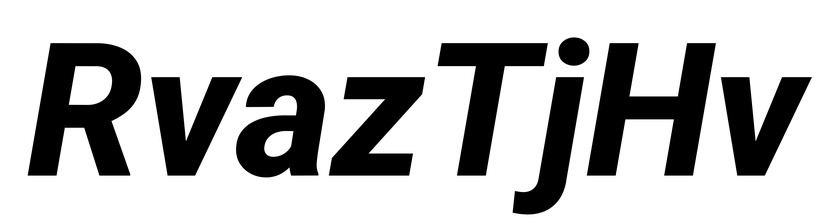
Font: Roboto-Italic_ExtraBold_Italic